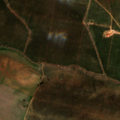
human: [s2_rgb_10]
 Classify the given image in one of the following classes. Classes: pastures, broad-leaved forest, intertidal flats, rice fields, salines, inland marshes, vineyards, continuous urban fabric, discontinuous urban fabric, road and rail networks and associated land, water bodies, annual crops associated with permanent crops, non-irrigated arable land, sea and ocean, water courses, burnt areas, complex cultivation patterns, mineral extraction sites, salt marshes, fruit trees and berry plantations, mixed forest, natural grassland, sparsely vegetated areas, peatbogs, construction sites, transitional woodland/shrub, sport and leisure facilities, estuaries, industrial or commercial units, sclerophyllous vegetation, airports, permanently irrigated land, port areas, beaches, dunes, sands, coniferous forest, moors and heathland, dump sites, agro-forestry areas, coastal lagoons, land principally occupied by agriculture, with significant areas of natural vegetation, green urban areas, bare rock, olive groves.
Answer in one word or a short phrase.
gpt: non-irrigated arable land, olive groves